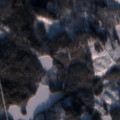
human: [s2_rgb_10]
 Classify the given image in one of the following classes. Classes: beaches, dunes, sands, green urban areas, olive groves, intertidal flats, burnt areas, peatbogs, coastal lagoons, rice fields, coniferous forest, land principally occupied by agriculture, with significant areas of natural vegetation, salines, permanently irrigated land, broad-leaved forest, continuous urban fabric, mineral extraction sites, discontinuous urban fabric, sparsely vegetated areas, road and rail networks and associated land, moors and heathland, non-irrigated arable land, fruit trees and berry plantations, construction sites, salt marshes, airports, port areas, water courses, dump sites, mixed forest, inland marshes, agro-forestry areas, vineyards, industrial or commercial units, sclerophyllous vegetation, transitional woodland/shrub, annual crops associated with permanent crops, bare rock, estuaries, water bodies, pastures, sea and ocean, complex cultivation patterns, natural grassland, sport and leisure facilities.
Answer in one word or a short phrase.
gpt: broad-leaved forest, coniferous forest, mixed forest, transitional woodland/shrub, water bodies